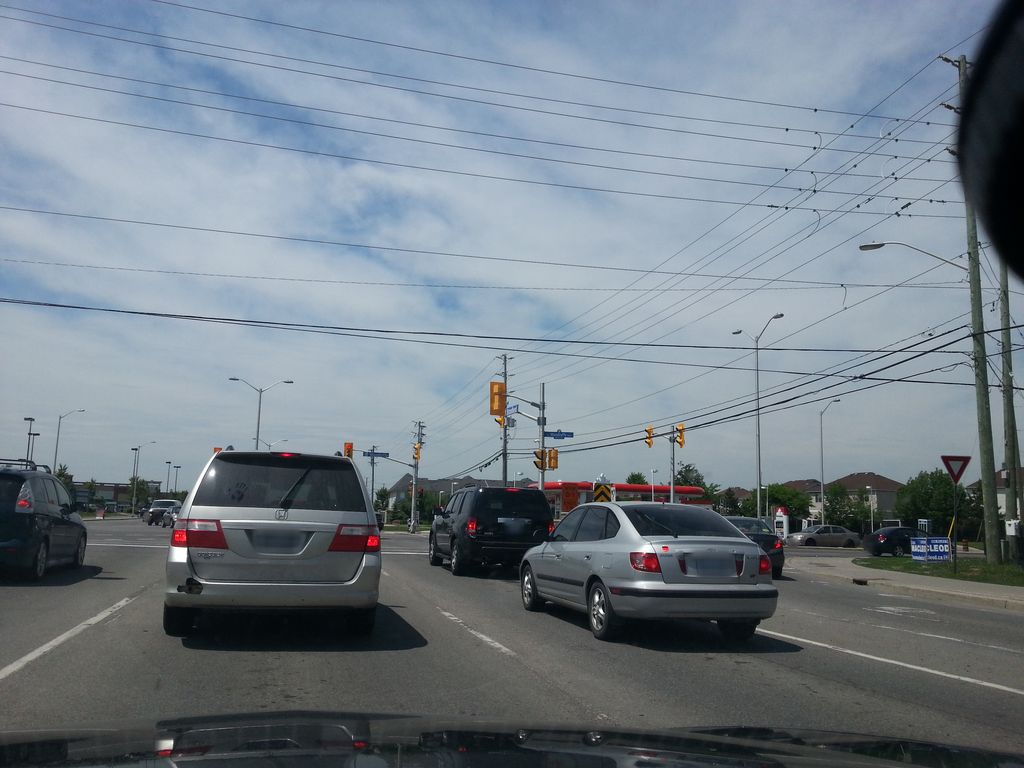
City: ottawa-gatineau